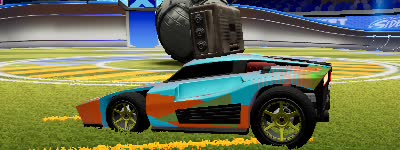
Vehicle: breakout